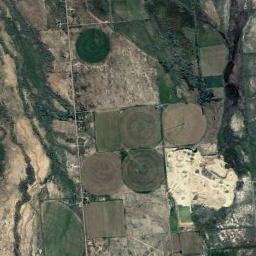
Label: circular_farmland